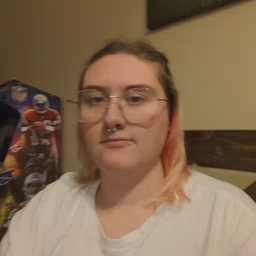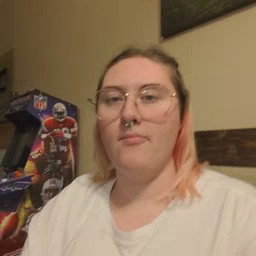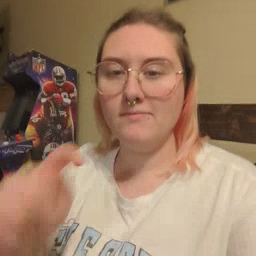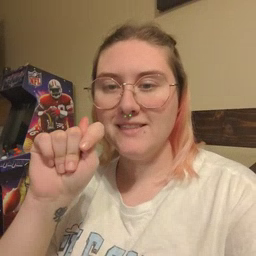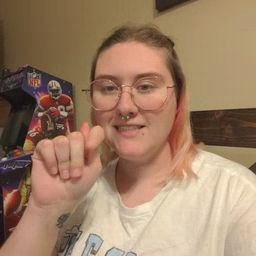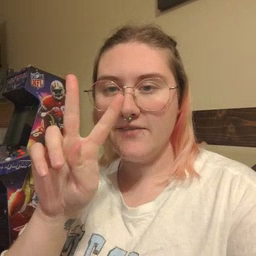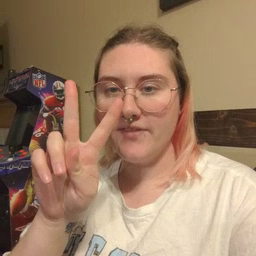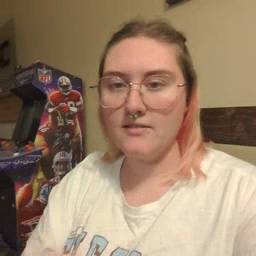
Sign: TV